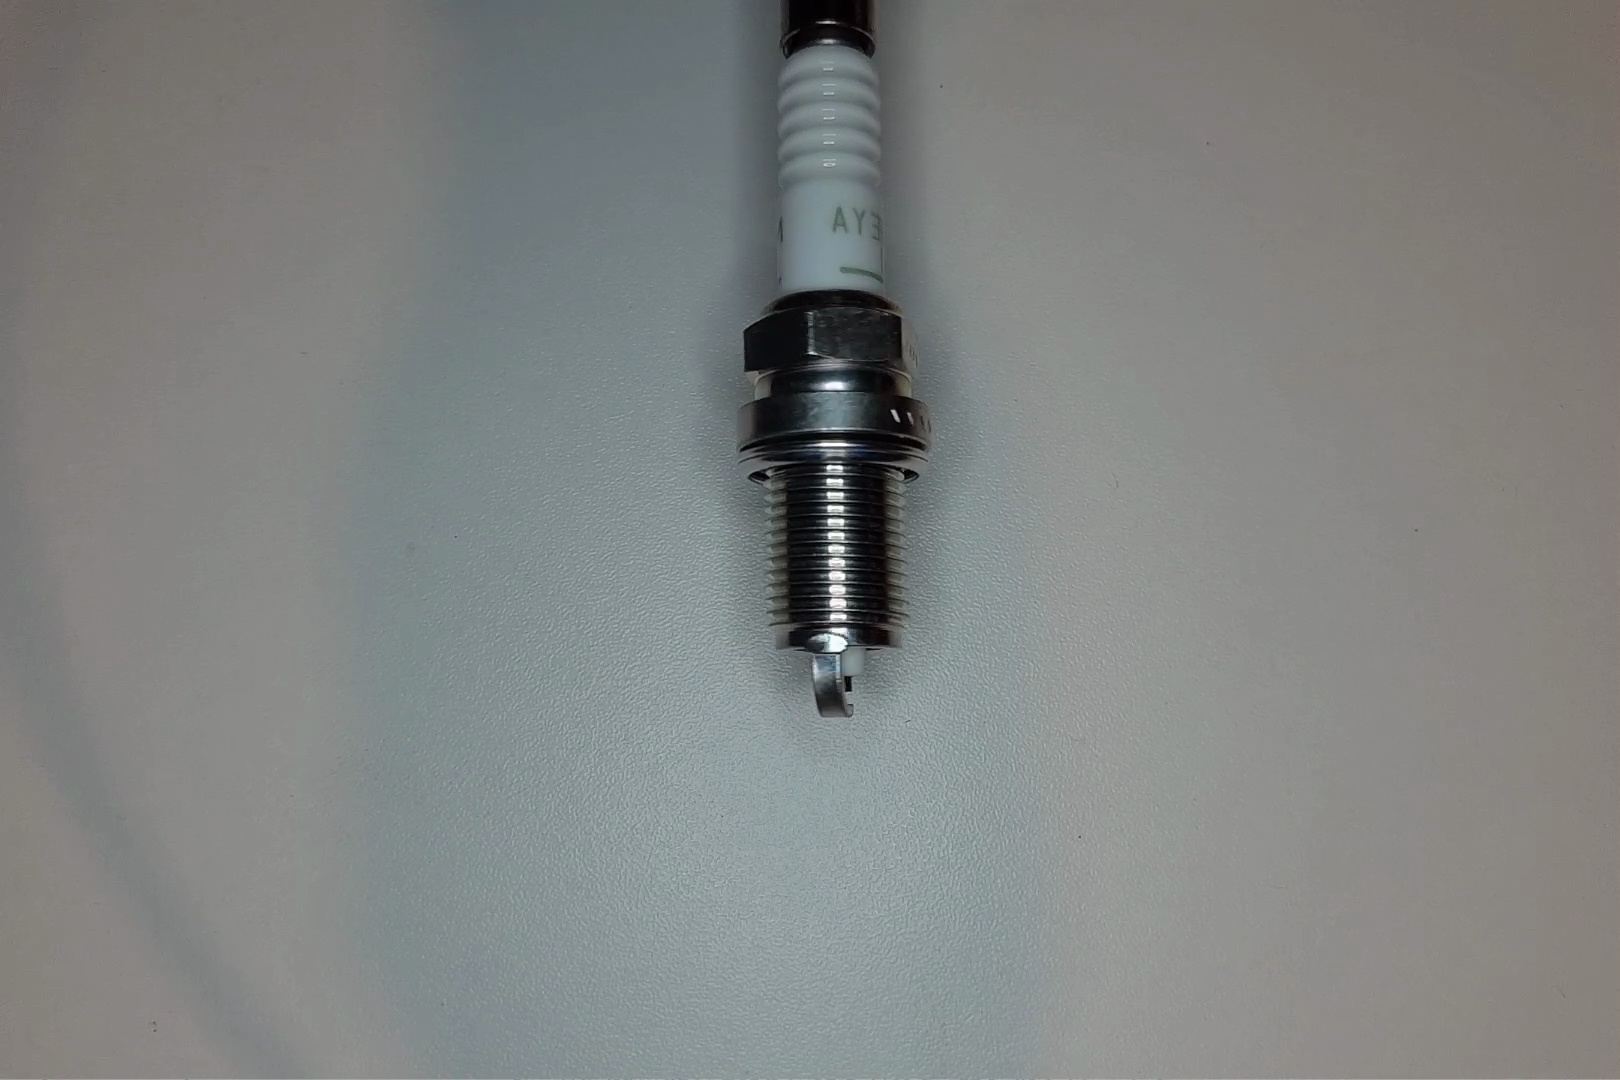
Label: normal